Aerial crown-view tile of a tropical tree (Barro Colorado Island, Panama), acquired 20250818:
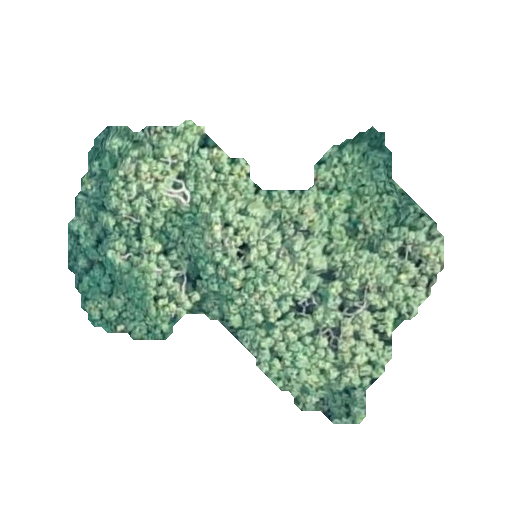
Species: Sterculia apetala
GBIF accepted scientific name: Sterculia apetala
Crown area: 101.64 m²